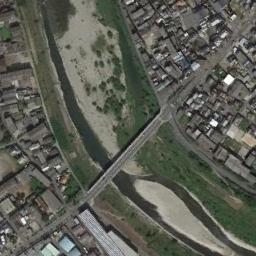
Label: bridge